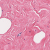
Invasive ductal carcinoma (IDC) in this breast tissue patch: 0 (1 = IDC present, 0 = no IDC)